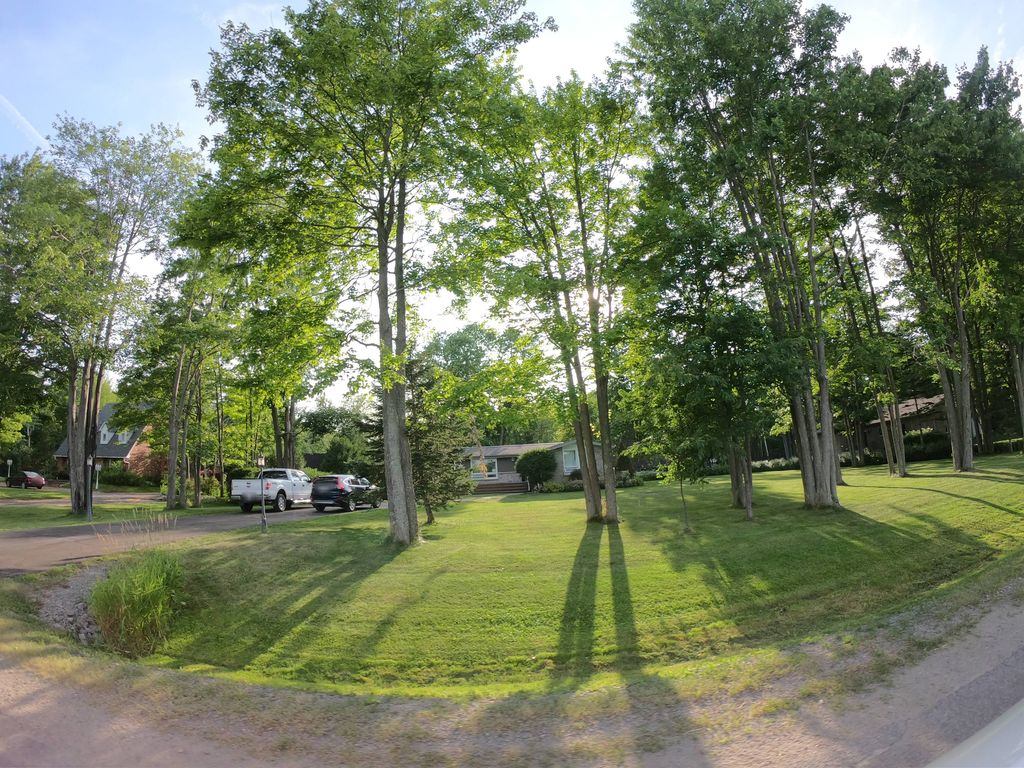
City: ottawa-gatineau